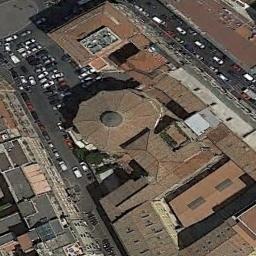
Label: church